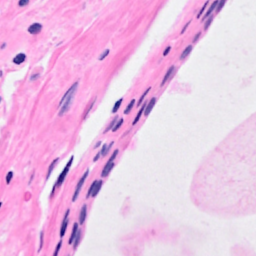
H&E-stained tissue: Breast